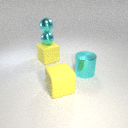
small cyan metal sphere above large yellow rubber cube